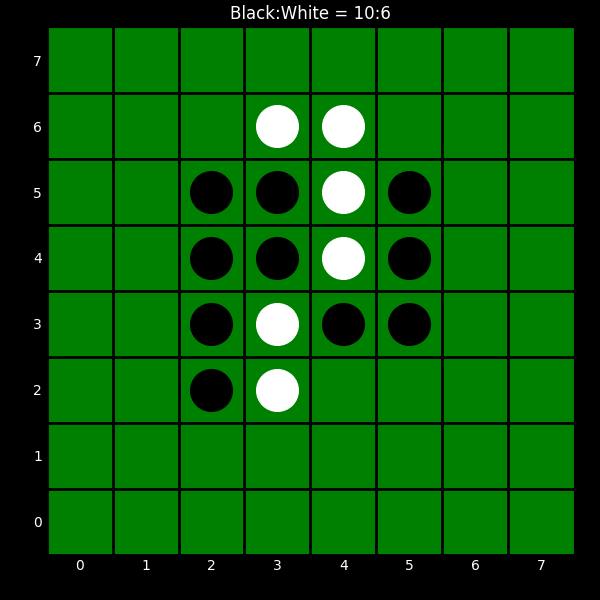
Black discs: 10
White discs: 6